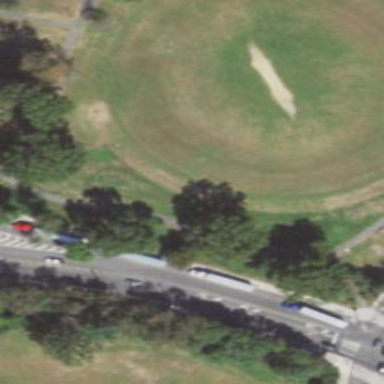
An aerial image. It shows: Cricket pitch for leisure and sport activities.